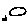
Label: circle